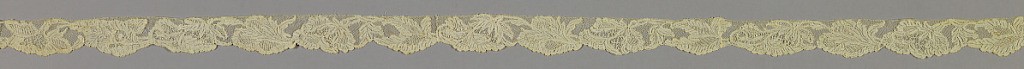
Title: Border
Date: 1700–1750
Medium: linen Technique: needle lace with ground of loop and twist with twist return
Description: Narrow border of Point de Venise à Réseau with floral blossoms in asymmetric pattern. Fond: réseau. Modes: fond de neige, portes, gaze quadrillée.